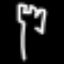
Label: fork